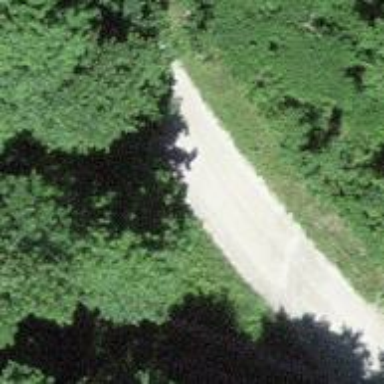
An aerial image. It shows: Gravel service road.